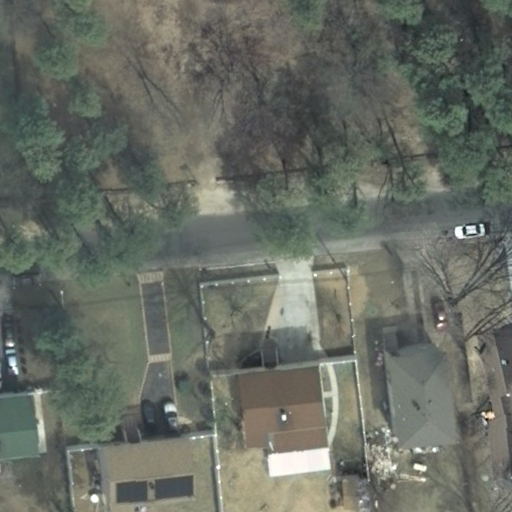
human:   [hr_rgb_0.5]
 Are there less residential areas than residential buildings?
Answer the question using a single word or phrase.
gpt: yes

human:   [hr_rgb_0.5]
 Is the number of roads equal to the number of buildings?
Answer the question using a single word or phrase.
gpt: no

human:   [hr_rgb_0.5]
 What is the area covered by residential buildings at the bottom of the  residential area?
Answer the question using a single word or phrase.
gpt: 0m2

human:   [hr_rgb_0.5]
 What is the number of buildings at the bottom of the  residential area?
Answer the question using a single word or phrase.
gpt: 0

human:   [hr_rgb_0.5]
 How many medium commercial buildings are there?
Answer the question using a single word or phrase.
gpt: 0

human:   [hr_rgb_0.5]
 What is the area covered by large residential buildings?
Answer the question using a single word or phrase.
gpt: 0m2

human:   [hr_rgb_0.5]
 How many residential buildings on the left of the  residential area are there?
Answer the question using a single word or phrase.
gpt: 0

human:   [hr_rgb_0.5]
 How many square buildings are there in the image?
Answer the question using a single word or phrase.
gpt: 0

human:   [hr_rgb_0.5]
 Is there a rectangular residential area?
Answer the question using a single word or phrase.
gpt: yes

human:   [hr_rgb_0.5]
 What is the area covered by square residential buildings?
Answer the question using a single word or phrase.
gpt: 0m2

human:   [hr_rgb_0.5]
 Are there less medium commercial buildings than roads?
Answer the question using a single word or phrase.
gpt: yes

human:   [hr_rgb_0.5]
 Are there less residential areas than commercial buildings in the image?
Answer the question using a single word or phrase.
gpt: no

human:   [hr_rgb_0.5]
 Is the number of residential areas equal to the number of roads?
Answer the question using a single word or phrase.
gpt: yes

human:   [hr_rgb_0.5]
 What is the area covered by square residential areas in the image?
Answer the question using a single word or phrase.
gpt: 0m2

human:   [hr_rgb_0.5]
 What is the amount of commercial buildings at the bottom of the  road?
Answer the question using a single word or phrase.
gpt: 0

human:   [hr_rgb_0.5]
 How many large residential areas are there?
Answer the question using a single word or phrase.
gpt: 1

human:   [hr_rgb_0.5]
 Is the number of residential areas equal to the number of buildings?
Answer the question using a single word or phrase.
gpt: no

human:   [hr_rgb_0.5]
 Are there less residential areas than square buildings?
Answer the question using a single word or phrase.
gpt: no

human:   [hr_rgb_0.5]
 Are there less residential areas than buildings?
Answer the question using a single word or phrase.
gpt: yes

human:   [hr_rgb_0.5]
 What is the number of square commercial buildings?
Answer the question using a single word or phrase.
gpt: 0

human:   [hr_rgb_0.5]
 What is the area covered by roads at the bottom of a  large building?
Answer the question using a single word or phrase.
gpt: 0m2

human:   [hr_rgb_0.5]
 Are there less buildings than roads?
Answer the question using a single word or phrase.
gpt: no

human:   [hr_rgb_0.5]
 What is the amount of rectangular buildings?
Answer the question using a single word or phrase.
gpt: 4

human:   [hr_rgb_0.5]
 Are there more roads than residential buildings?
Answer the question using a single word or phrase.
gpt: no

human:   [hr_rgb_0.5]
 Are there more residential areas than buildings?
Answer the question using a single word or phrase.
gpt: no

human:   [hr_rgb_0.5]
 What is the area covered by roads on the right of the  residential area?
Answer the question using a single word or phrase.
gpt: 0m2

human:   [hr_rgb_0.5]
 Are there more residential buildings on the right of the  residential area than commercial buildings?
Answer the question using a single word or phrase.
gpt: yes

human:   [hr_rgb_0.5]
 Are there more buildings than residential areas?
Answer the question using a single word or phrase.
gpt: yes

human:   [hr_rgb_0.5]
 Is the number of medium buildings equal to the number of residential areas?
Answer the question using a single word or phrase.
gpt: no

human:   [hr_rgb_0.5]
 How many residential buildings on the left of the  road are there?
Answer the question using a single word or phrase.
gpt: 2

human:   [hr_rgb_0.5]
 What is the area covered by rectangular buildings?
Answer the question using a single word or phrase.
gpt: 646m2

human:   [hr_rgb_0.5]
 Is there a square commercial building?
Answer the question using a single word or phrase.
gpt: no

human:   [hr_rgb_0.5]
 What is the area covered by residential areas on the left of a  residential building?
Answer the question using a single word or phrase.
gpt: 10611m2

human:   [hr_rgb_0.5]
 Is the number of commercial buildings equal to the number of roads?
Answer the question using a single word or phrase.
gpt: no

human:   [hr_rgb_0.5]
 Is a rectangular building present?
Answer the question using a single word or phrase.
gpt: yes

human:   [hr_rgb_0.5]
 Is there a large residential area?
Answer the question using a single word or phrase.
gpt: yes